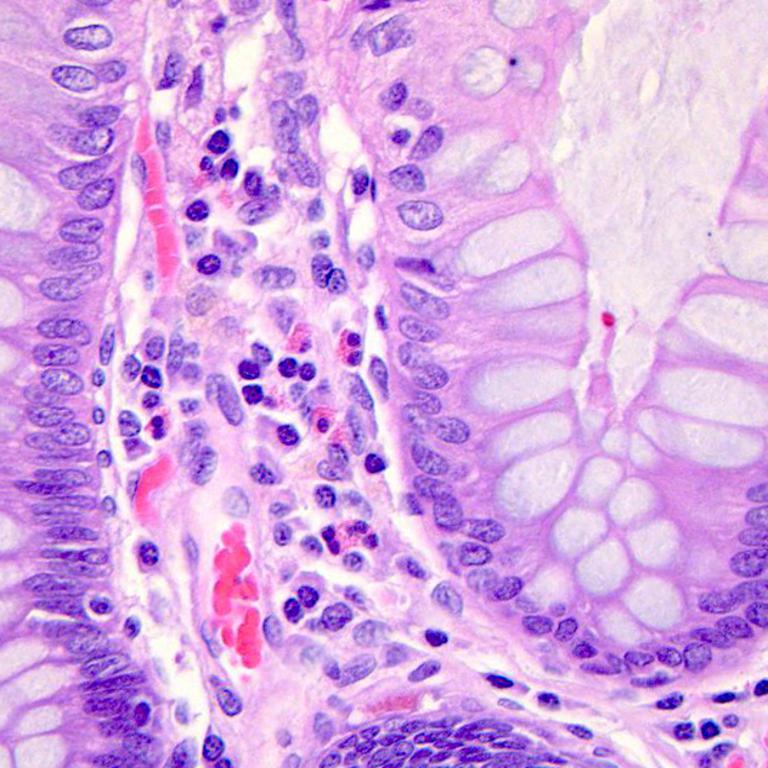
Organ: colon
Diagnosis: benign